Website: macys
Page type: payment
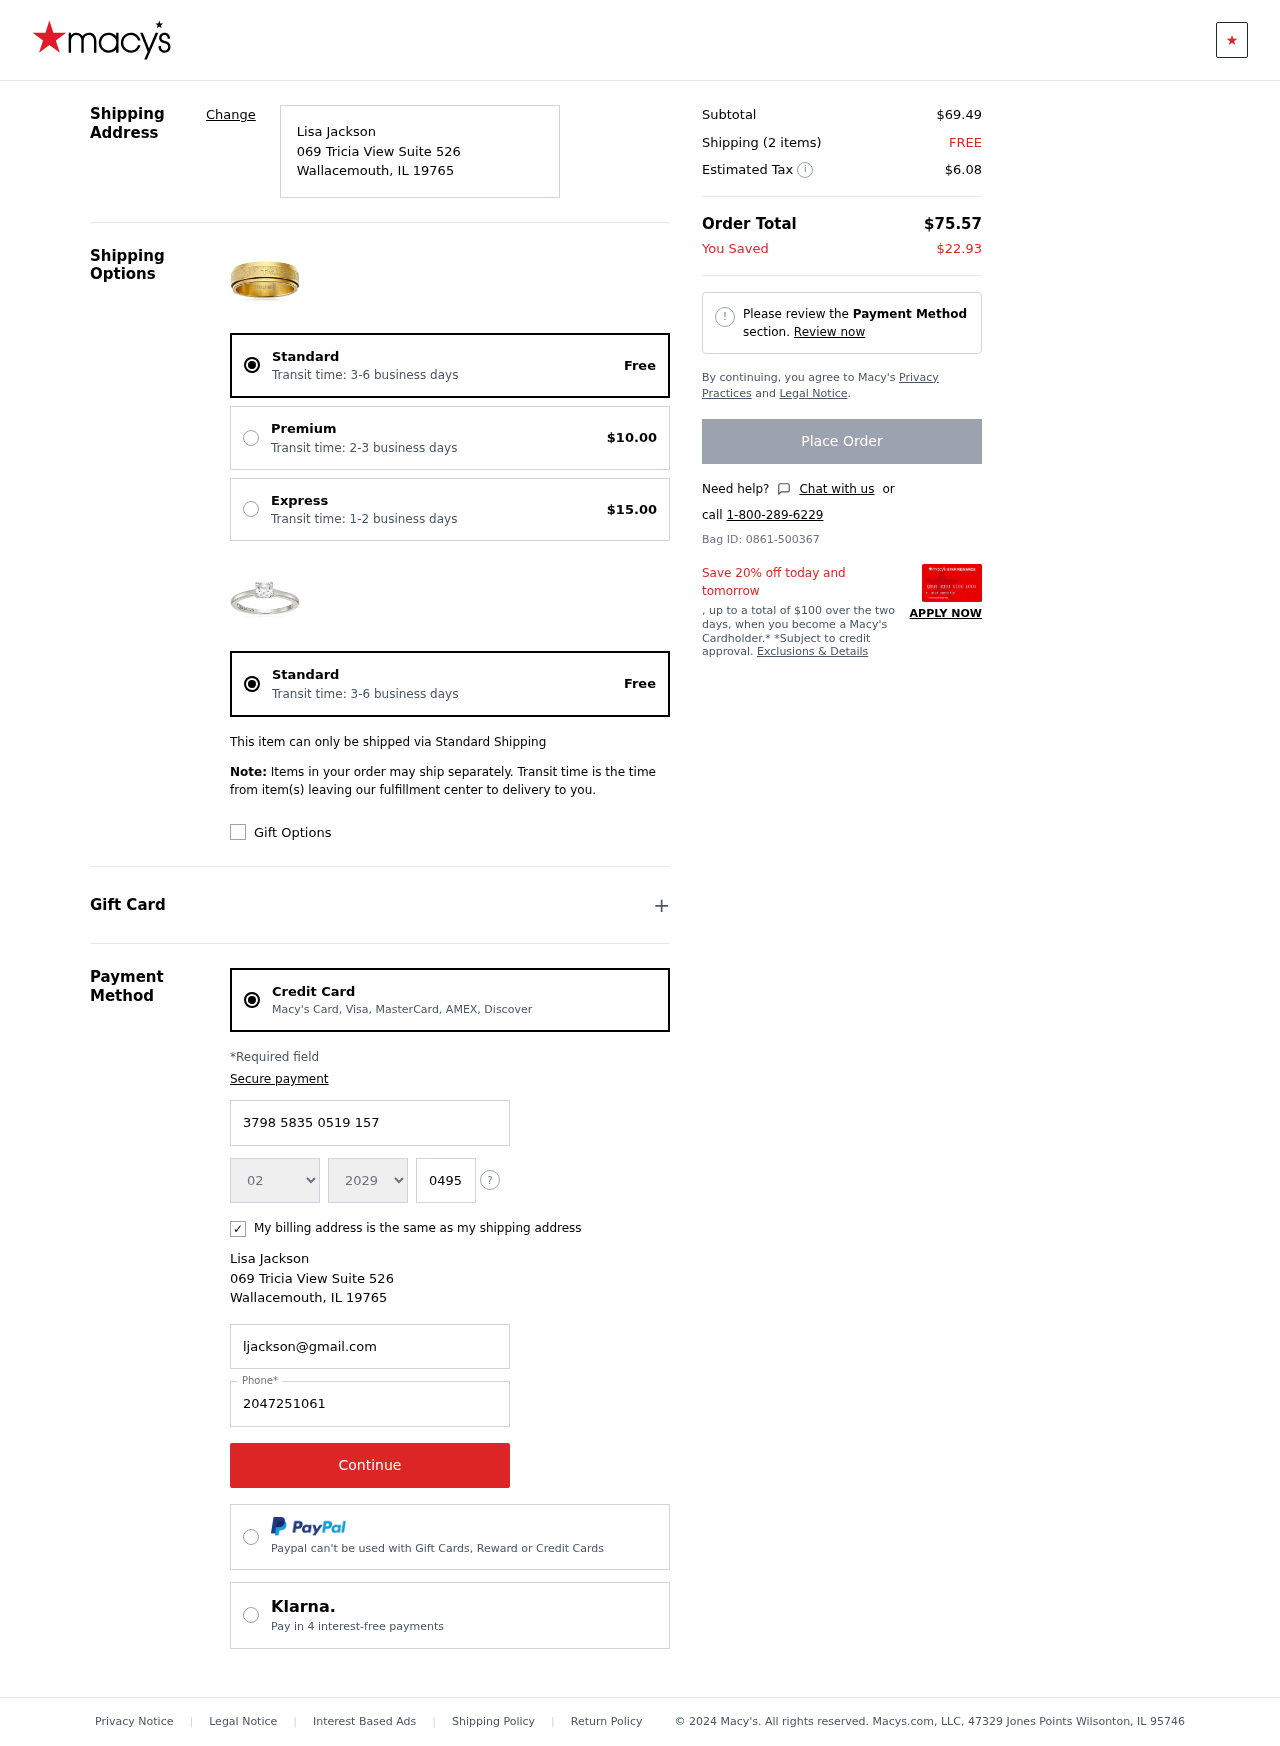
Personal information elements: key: PII_CARD_CVV
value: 0495
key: PII_CARD_EXPIRY_MONTH
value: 02
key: PII_CARD_EXPIRY_YEAR
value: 29
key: PII_CARD_NUMBER
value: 3798 5835 0519 157
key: PII_CITY
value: Wallacemouth
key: PII_EMAIL
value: ljackson@gmail.com
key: PII_FULLNAME
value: Lisa Jackson
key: PII_PHONE
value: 2047251061
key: PII_POSTCODE
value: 19765
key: PII_STATE_ABBR
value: IL
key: PII_STREET
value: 069 Tricia View Suite 526
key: PII_FULLNAME2
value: Lisa Jackson
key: PII_CITY2
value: Wallacemouth
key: PII_STATE_ABBR2
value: IL
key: PII_POSTCODE_FULL
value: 19765
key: PII_POSTCODE_NUMERIC
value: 19765
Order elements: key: ORDER_DELIVERY_DATE
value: Transit time: 3-6 business days
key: ORDER_SHIPPING_STANDARD
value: Free
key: ORDER_SHIPPING_PREMIUM
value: $10.00
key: ORDER_SHIPPING_EXPRESS
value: $15.00
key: ORDER_DELIVERY_DATE2
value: Transit time: 3-6 business days
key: ORDER_SHIPPING_STANDARD2
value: Free
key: ORDER_SUBTOTAL
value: $69.49
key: ORDER_NUM_ITEMS
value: Shipping (2 items)
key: ORDER_SHIPPING_COST
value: FREE
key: ORDER_TAX
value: $6.08
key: ORDER_TOTAL
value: $75.57
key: ORDER_SAVINGS
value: $22.93
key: ORDER_ID
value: Bag ID: 0861-500367